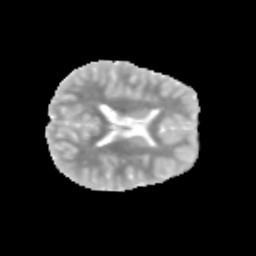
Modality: MD
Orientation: axial
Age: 9
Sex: female
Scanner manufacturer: siemens
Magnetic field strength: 3 T
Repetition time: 3.8 s
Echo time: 0.07 s